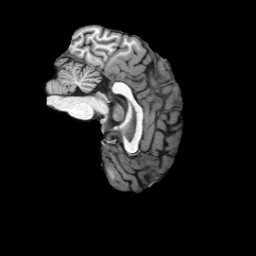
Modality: T1w
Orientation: sagittal
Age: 22
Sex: female
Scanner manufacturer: siemens
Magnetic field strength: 3 T
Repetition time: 2.5 s
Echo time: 0.00222 s